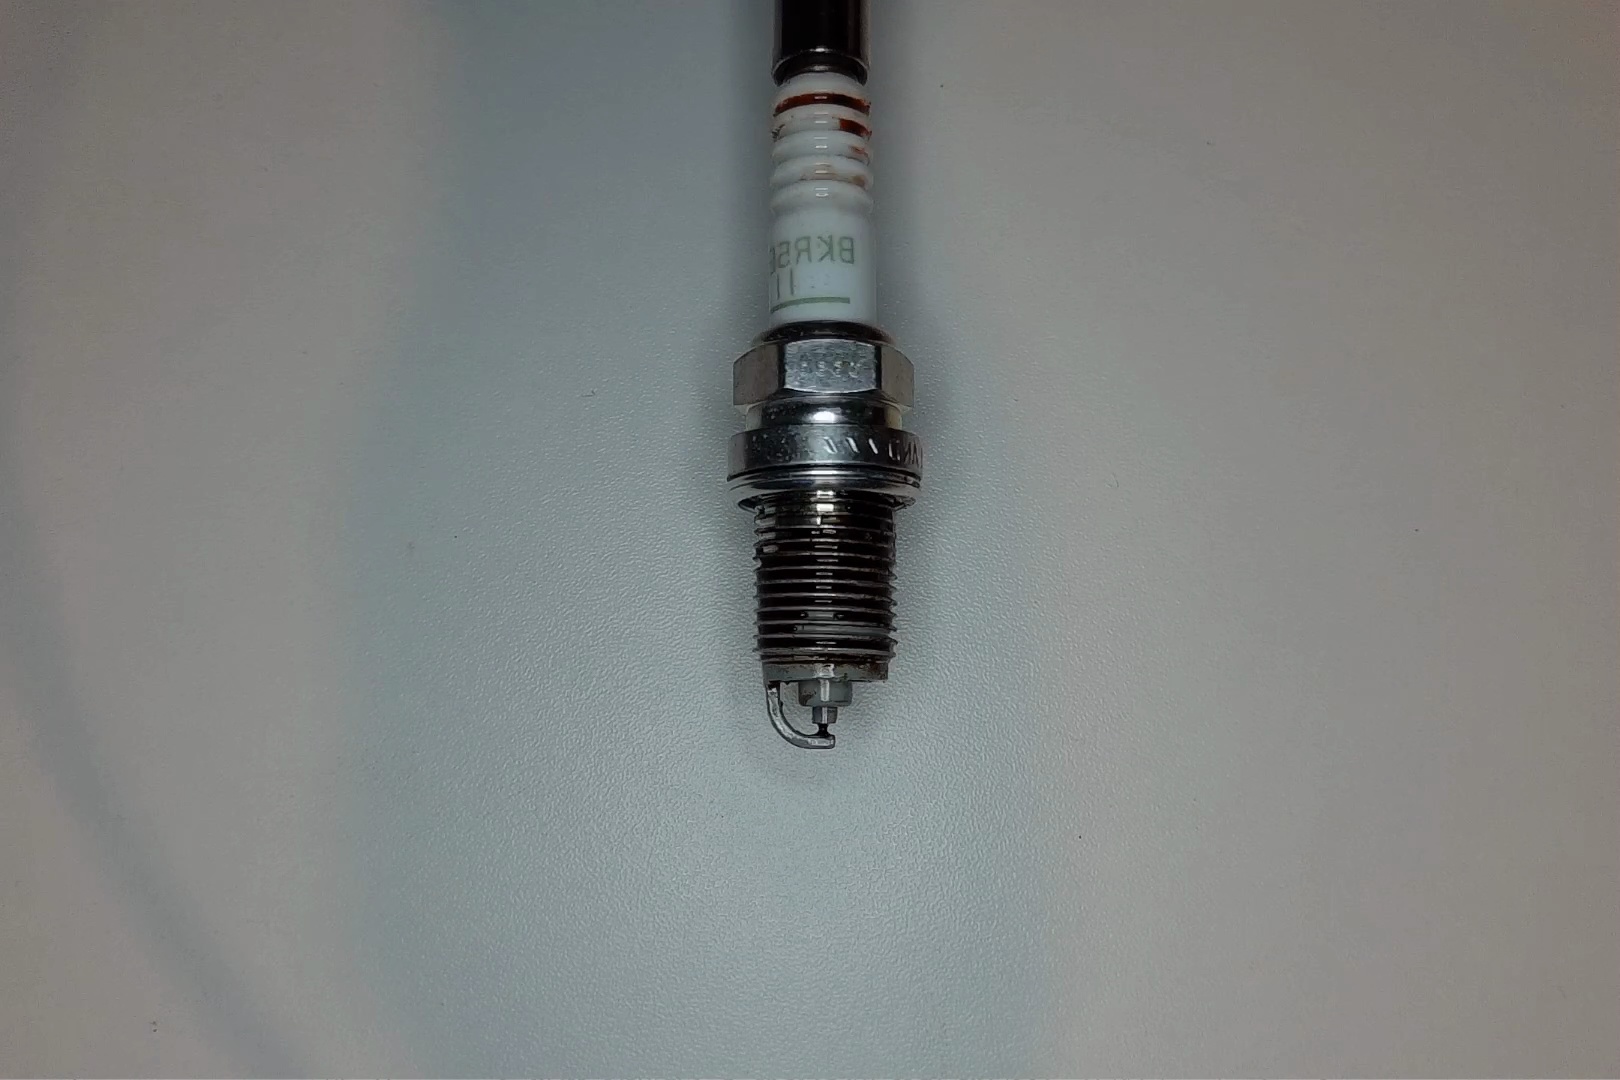
Label: anomaly